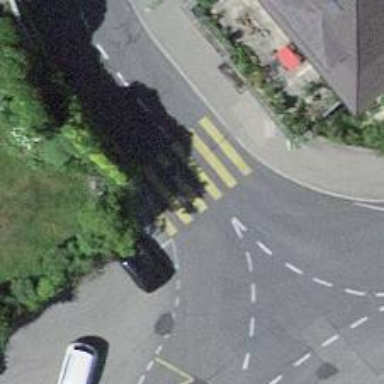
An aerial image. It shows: Uncontrolled zebra crossing on the road.